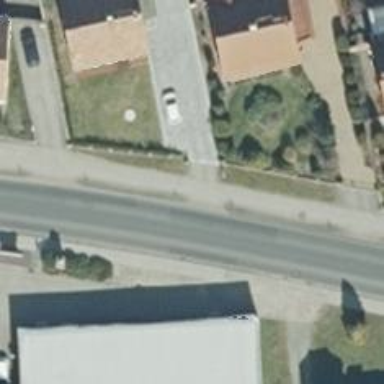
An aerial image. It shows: Secondary road with asphalt surface.